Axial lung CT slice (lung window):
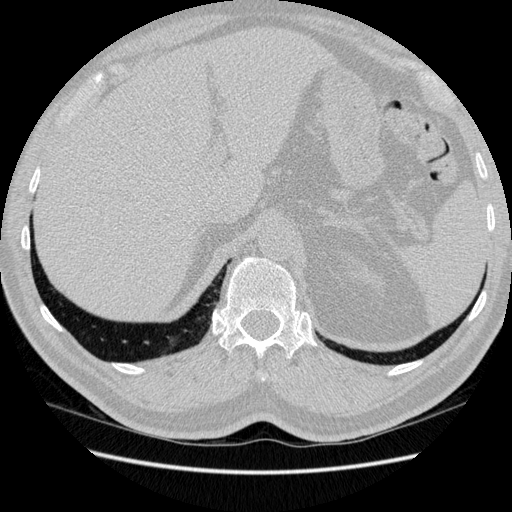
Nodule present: no